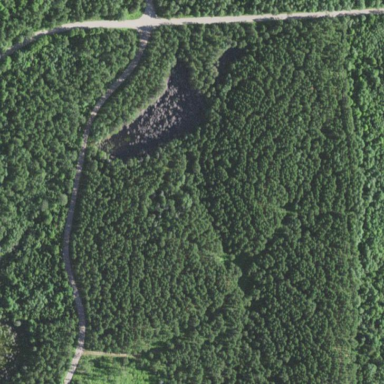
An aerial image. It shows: Forest consisting mainly of broadleaved trees. The trees are evergreen.